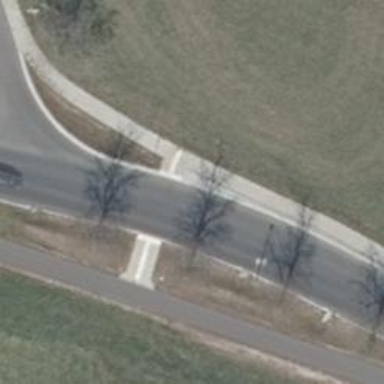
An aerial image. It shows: Uncontrolled crossing on the road.